Question: There is an Activity that I want to set attribute of . Also I want to recognize like and act when has touched it such as phone number, website url, email address.
[Notice] In general, I would like using a customize that can recognize USSD codes, too.

I have been googling but I could not find a suitable solution.
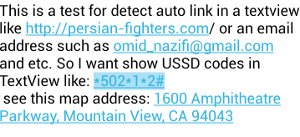
Answer: At Last, I can find a solution for my request. As @basant_matharu mentioned at the comment, I extent TextView element that you can see that in below code:
'''
public class LinkEnabledTextView extends TextView {
// Pattern for gathering *140*1# from the Text
Pattern ussdPattern = Pattern.compile("(\*[0-9]+[\*[0-9]+]*#)");
private TextLinkClickListener mListener;
private ArrayList<Hyperlink> listOfLinks;
public LinkEnabledTextView(Context context, AttributeSet attrs) {
super(context, attrs);
listOfLinks = new ArrayList<Hyperlink>();
}
public void setText(String text) {
SpannableString linkableText = new SpannableString(text);
gatherLinks(listOfLinks, linkableText, ussdPattern);
for (Hyperlink linkSpec : listOfLinks) {
// this process here makes the Clickable Links from the text
linkableText.setSpan(linkSpec.span, linkSpec.start, linkSpec.end, Spannable.SPAN_EXCLUSIVE_EXCLUSIVE);
}
// sets the text for the TextView with enabled links
super.setText(linkableText);
}
public void setOnTextLinkClickListener(TextLinkClickListener newListener) {
mListener = newListener;
}
private void gatherLinks(ArrayList<Hyperlink> links, Spannable s, Pattern pattern) {
Matcher m = pattern.matcher(s);
while (m.find()) {
int start = m.start();
int end = m.end();
Hyperlink spec = new Hyperlink();
spec.textSpan = s.subSequence(start, end);
spec.span = new InternalURLSpan(spec.textSpan.toString());
spec.start = start;
spec.end = end;
links.add(spec);
}
}
public interface TextLinkClickListener {
public void onTextLinkClick(View textView, String clickedString);
}
/**
* Class for storing the information about the Link Location
*/
public class InternalURLSpan extends ClickableSpan {
private String clickedSpan;
public InternalURLSpan(String clickedString) {
clickedSpan = clickedString;
}
@Override
public void onClick(View textView) {
mListener.onTextLinkClick(textView, clickedSpan);
}
}
class Hyperlink {
CharSequence textSpan;
InternalURLSpan span;
int start;
int end;
}
}
'''
In this class overridden setText() method for recognize any patterns like . Also There is an interface named that help us to call recognizes :
'''
public interface TextLinkClickListener {
public void onTextLinkClick(View textView, String clickedString);
}
'''
Use custom class instead of TextView:
'''
<com.example.test.custom_textview.LinkEnabledTextView
android:id="@+id/txtMessage"
android:layout_width="fill_parent"
android:layout_height="wrap_content"
android:textSize="18sp"
android:textColor="@android:color/black"
android:autoLink="all"/>
'''
And In your activity(for example):
'''
LinkEnabledTextView textView = (LinkEnabledTextView) findViewById(R.id.txtMessage);
textView.setOnTextLinkClickListener(this);
textView.setText(text);
'''
Everywhere you want to call USSD code, you should write below code and call :
'''
public void onTextLinkClick(View textView, String clickedString) {
String ussdCode = clickedString.substring(0, clickedString.indexOf("#")) + Uri.encode("#");
startActivity(new Intent(Intent.ACTION_CALL, Uri.parse("tel:" + ussdCode)));
}
'''
Oh, be aware write call permissiion in Manifest file:
'''
<uses-permission android:name="android.permission.CALL_PHONE" />
'''